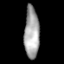
Tissue: lung
Cell type: Myeloid cells
Senescence score: 0.5815
Nuclear area (px): 756
Mean DAPI intensity: 164.624